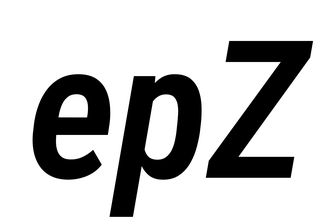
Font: Roboto-Italic_Condensed_SemiBold_Italic